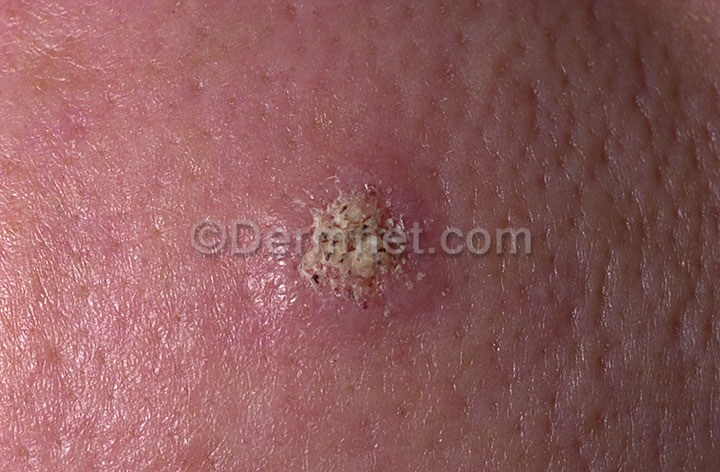
Disease: Seborrheic Keratoses and other Benign Tumors